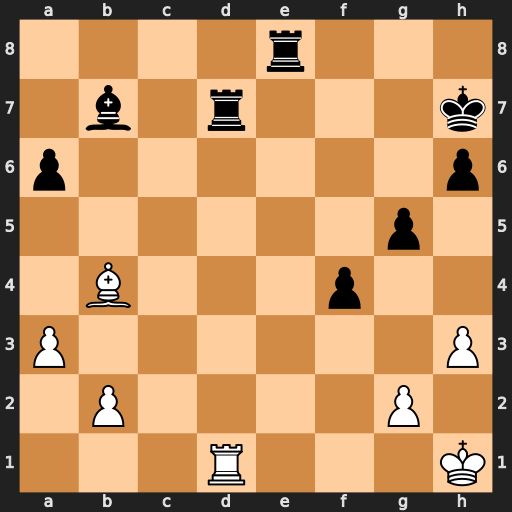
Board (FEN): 4r3/1b1r3k/p6p/6p1/1B3p2/P6P/1P4P1/3R3K
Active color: w
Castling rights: -
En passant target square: -
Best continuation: Rxd7+ Kg6 Rxb7